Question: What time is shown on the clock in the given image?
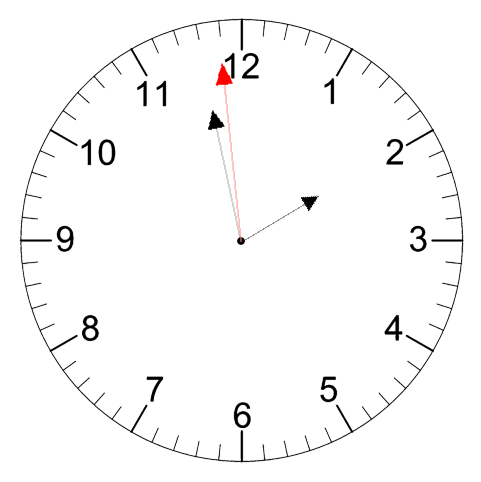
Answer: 01:57:59